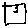
Label: square